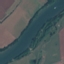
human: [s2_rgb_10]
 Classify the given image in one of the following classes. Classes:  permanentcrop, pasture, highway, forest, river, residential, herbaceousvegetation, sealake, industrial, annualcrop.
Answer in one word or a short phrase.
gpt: River